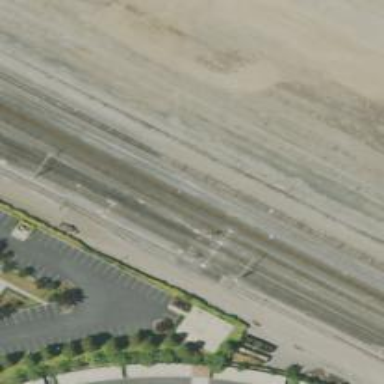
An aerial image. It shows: Railway track.